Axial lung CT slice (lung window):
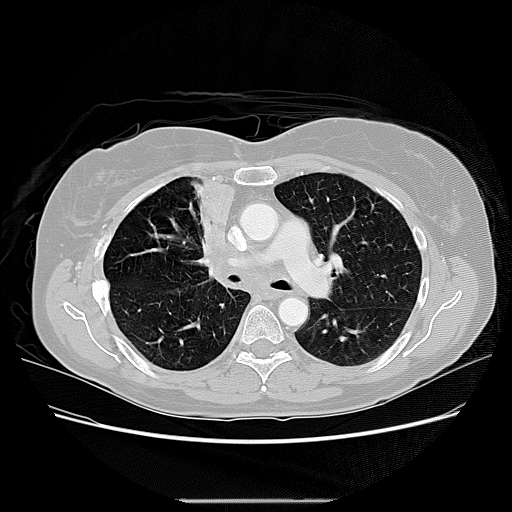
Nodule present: no